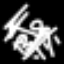
Label: squiggle